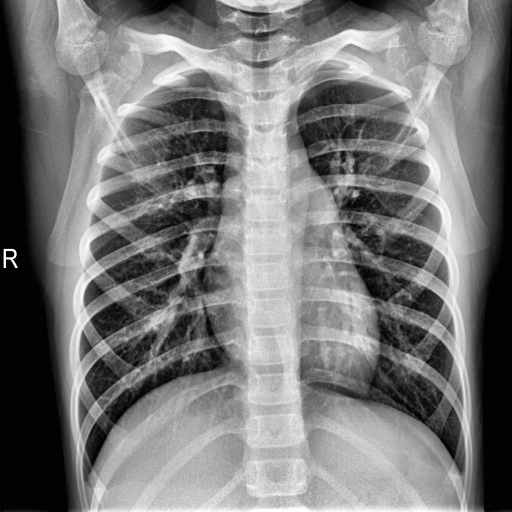
Finding: NORMAL